Question: My project is a card game. Each Card is also a Button. When you click on a card in play, a Pop Up opens with a Card Image, a Scrollable Label of Card Text, and various Buttons.

My current problem is trying to change the Image and Text in the Pop Up to match that of the actual Card Button information. I currently have the ability to change the information that shows up but only as the most recent definition of it. From what I understand this is because I'm redefining the class attribute, not an instance of the class attribute.
I've tried to do a def__init__(self, parameters): in the Card (Button Image) file, however this would crash anytime I tried to perform the draw method of the PlayMatWidget.
I think this may have something to do with Kivy Object Properties but I'm not entirely sure on how to use them for this exactly (largely since the buttons aren't created at runtime)
Thank you for reading!
Python File:
'''
from kivy.app import App
from kivy.uix.floatlayout import FloatLayout
from kivy.uix.behaviors import ButtonBehavior
from kivy.uix.image import Image
from kivy.uix.popup import Popup
from kivy.uix.button import Button
from kivy.uix.scrollview import ScrollView
from kivy.properties import StringProperty
from kivy.properties import ObjectProperty
from kivy.lang import Builder
import random
Builder.load_string('''
<ScrollableLabel>:
Label:
size_hint_y: None
height: self.texture_size[1]
text_size: self.width, None
text: root.text
''')
class ScrollableLabel(ScrollView):
text = StringProperty('')
# Visual Representation of a Card or Deck
class ImageButton(ButtonBehavior, Image):
pass
class CardBackend:
def __init__(self, name, card_art, effect_one):
self.name = name
self.card_art = card_art
self.effect = effect_one
class Card(ImageButton):
# Defining the Popup Window
main_pop = Popup()
main_pop.title = 'Inspect Card'
main_pop.title_align = 'center'
main_pop.size_hint = None, None
main_pop.size = 400, 400
main_pop.auto_dismiss = False
main_pop.opacity = 0.8
# Variables or Variables to Be
card_text = 'ABCDEFGHIJK1234567890' * 100
card_art = Image(source='test.png', size_hint=(.9, .85), pos_hint={'x': -0.18, 'y': .125})
# Primary Child Widget
main_box = FloatLayout()
# Buttons
play_button = Button(text='Play', size_hint=(0.32, 0.1), pos_hint={'x': 0.01, 'y': 0.0})
discard_button = Button(text='Discard', size_hint=(0.32, 0.1), pos_hint={'x': 0.34, 'y': 0.0})
close_button = Button(text='Close', size_hint=(0.32, 0.1), pos_hint={'x': 0.67, 'y': 0.0})
close_button.bind(on_press=main_pop.dismiss)
# Scrolling Card Text Viewer
card_info = ScrollableLabel(text=card_text, size_hint=(0.45, .8), pos_hint={'x': .55, 'y': .15})
# Building main_pop.content
main_box.add_widget(play_button)
main_box.add_widget(discard_button)
main_box.add_widget(close_button)
main_box.add_widget(card_info)
main_box.add_widget(card_art)
main_pop.content = main_box
class PlayMatWidget(FloatLayout):
def draw(self):
# Create Backend
# Draw Backend
# Create Card() using Backend
# Defining Card Data (Removed for imported Decks)
backend_bewd = CardBackend('Blue Eyes White Dragon', 'bewd.png', 'One')
backend_dragon = CardBackend('Dragon Egg', 'test.png', 'Two')
backend_lava = CardBackend('Lava Golem', 'lavagolem.png', 'Three')
# Creating Card Button Objects
card_zero = Card()
card_one = Card()
card_two = Card()
# Defining Card Title
card_zero.main_pop.title = backend_lava.name
card_one.main_pop.title = backend_dragon.name
card_two.main_pop.title = backend_bewd.name
# Defining Card Text for Scrollview
card_zero.card_info.text = backend_bewd.effect
# Defining Card Art
card_zero.source = backend_bewd.card_art
card_one.source = backend_dragon.card_art
card_two.source = backend_lava.card_art
deck_dictionary = {
0: card_zero,
1: card_one,
2: card_two,
}
# Prototype Shuffle for top card
# drawing = random.choice(deck_list)
# Creating a Physical Card Object
# drawn_card = Card()
# OLD
# Applying Card Data from backend to front end Card Object
# drawn_card.main_pop.title = drawing.name
# drawn_card.source = drawing.card_art
# drawn_card.card_art.source = drawing.card_art
# drawn_card.card_info.text = drawing.effect
# Used to check somethings
for x in range(0, 3):
print(deck_dictionary[x].source)
print(deck_dictionary[x].main_pop.title)
self.ids.PlayerField.add_widget(random.choice(deck_dictionary), index=int(len(self.ids.PlayerField.children)/2))
class CardGameApp(App):
def build(self):
return PlayMatWidget()
if __name__ == "__main__":
CardGameApp().run()
'''
Kivy File:
'''
<Card@ImageButton>:
size_hint: 0.8,0.8
pos_hint: {'x':0, 'y':0.1}
on_press: print('confirming press')
on_press: root.main_pop.open()
<PlayMatWidget>:
id: PlayMat
canvas:
Rectangle:
size: self.size
pos: self.pos
source: 'tron1.png'
StackLayout:
id: OppHand
size_hint: 0.6, 0.1
pos_hint: {'x':0.2,'y': 0.9}
canvas:
Rectangle:
size: self.size
pos: self.pos
source: 'background.png'
StackLayout:
id: OppField
size_hint: 0.6, 0.4
pos_hint: {'x':0.2, 'y':0.5}
canvas:
Rectangle:
size: self.size
pos: self.pos
source: 'background.png'
StackLayout:
id: cards
size_hint: 0.6,0.4
pos_hint: {'x':0.2, 'y':0.1}
canvas:
Rectangle:
size: self.size
pos: self.pos
source: 'background.png'
AnchorLayout:
id: PlayerFieldAnchor
anchor_x: 'center'
anchor_y: 'center'
size_hint: 0.6,0.4
pos_hint: {'x':0.2, 'y':0.1}
canvas.before:
Rectangle:
size: self.size
pos: self.pos
source: 'background.png'
BoxLayout:
id: PlayerField
orientation: 'horizontal'
StackLayout:
id: PlayerHand
orientation: 'lr-tb'
size_hint: 0.6,0.1
pos_hint: {'x': 0.2, 'y':0}
canvas:
Rectangle:
size: self.size
pos: self.pos
source: 'background.png'
ImageButton:
id: PlayerDeck
source: 'cardback.png'
size_hint: 0.15, 0.15
pos_hint: {'x':0.025,'y':0.05}
on_press: root.draw()
'''
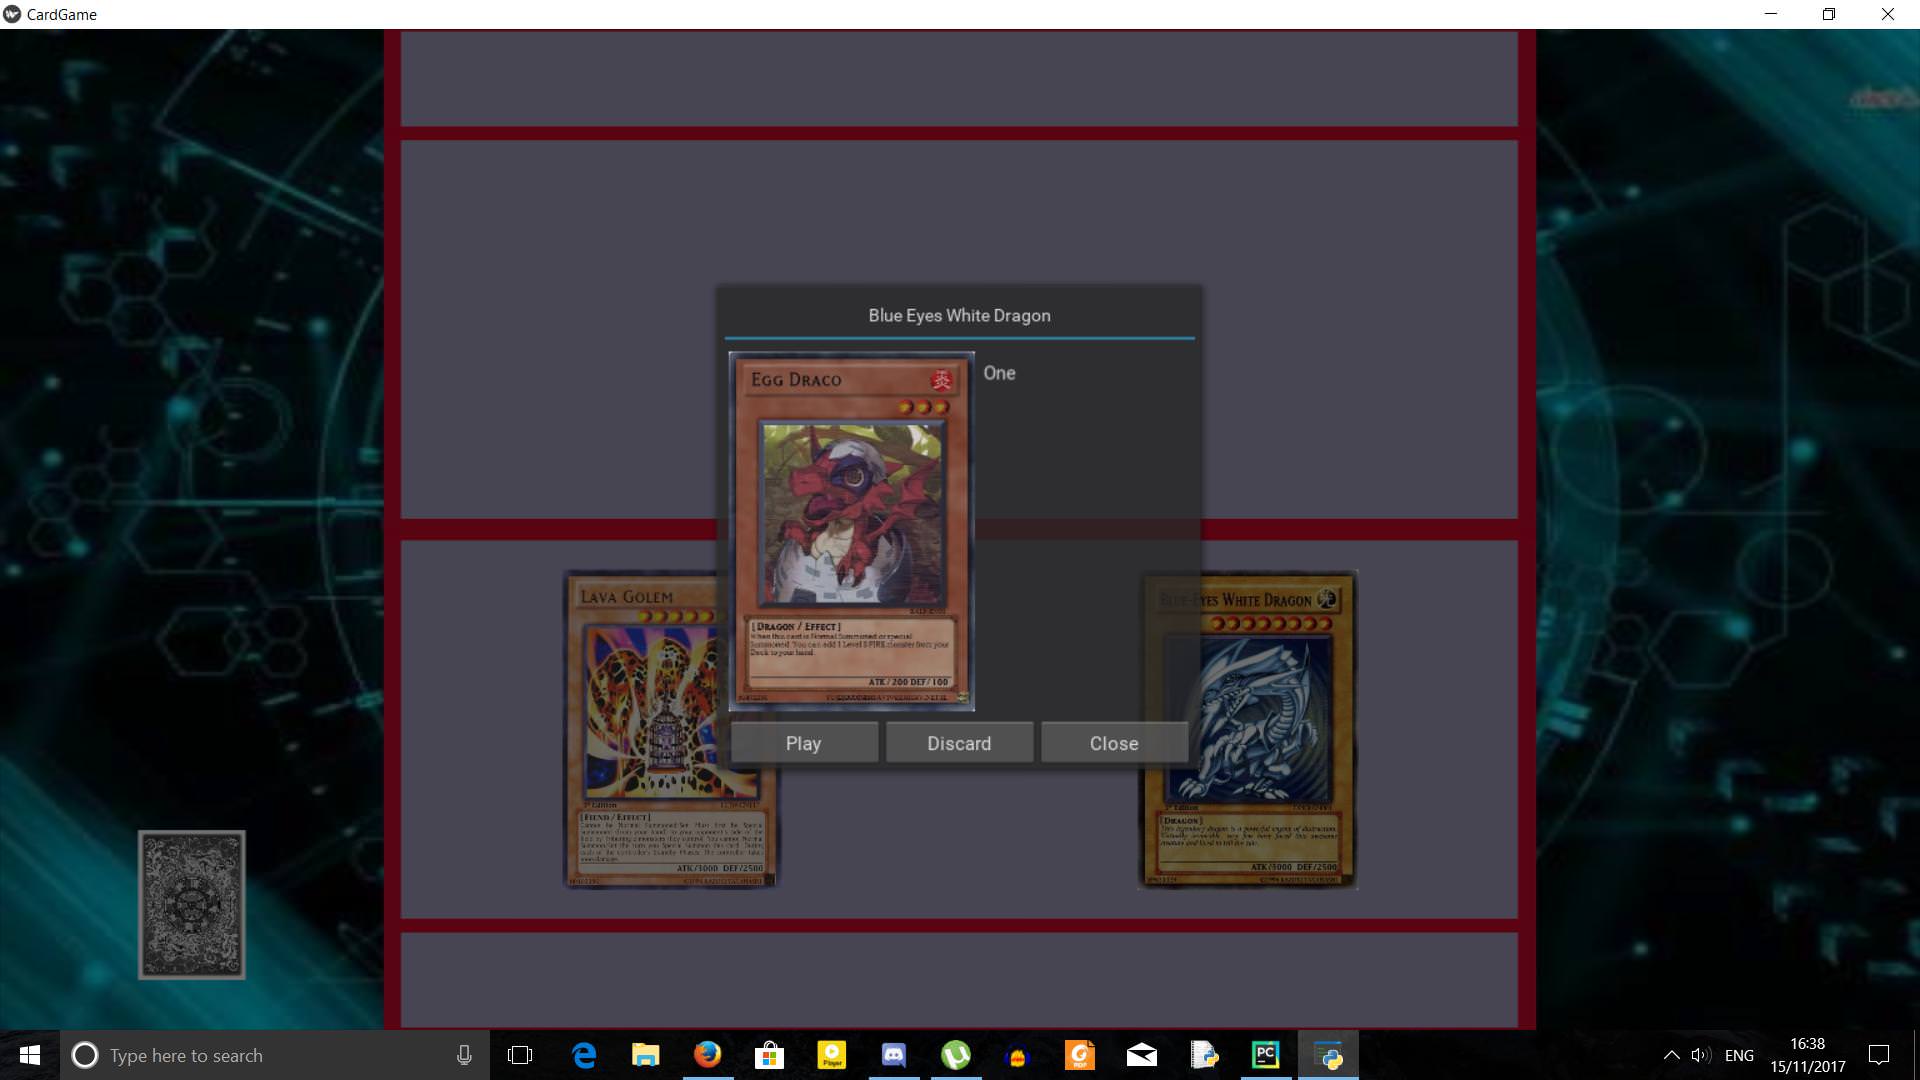
Answer: 1/ everytime you override an '__init__' method, you need to call the super() method, if you don't do so for kivy widgets, they will crash, because they won't be initialised correctly, for python 3 i believe you want to do
'''
def __init__(self, **kwargs):
super().__init__(**kwargs)
...
'''
2/ usually in kivy, it's easier to create a property and pass it by name, instead of passing parameters to init, this way you don't even need to override '__init__', avoiding the error in 1/.
'''
class CardBackend:
name = StringProperty()
card_art = StringProperty()
effect = stringProperty()
...
card = CardBackend(
name='Blue Eyes White Dragon',
card_art='bewd.png',
effect='One')
'''
or, to use that in kv
'''
CardBackend:
name: 'Blue Eyes White Dragon'
card_art: 'bewd.png'
effect: 'One'
'''
3/ in 'Card' you define indeed everything in the class instead of the '__init__', which means this code will be ran , not when an instance is created, maybe you actually want a function, not a class? or maybe you want to override the 'on_press' method of your 'ImageButton', and put all of this code in it, using the properties of the card instead of the hardcoded values you use currently.